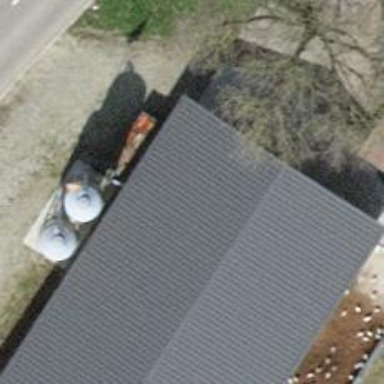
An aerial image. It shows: Farm shop.